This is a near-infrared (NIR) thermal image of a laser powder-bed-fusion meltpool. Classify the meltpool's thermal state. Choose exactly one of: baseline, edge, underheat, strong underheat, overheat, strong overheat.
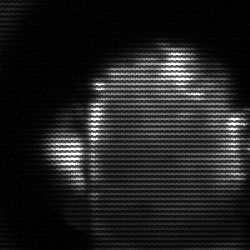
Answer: baseline